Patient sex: M
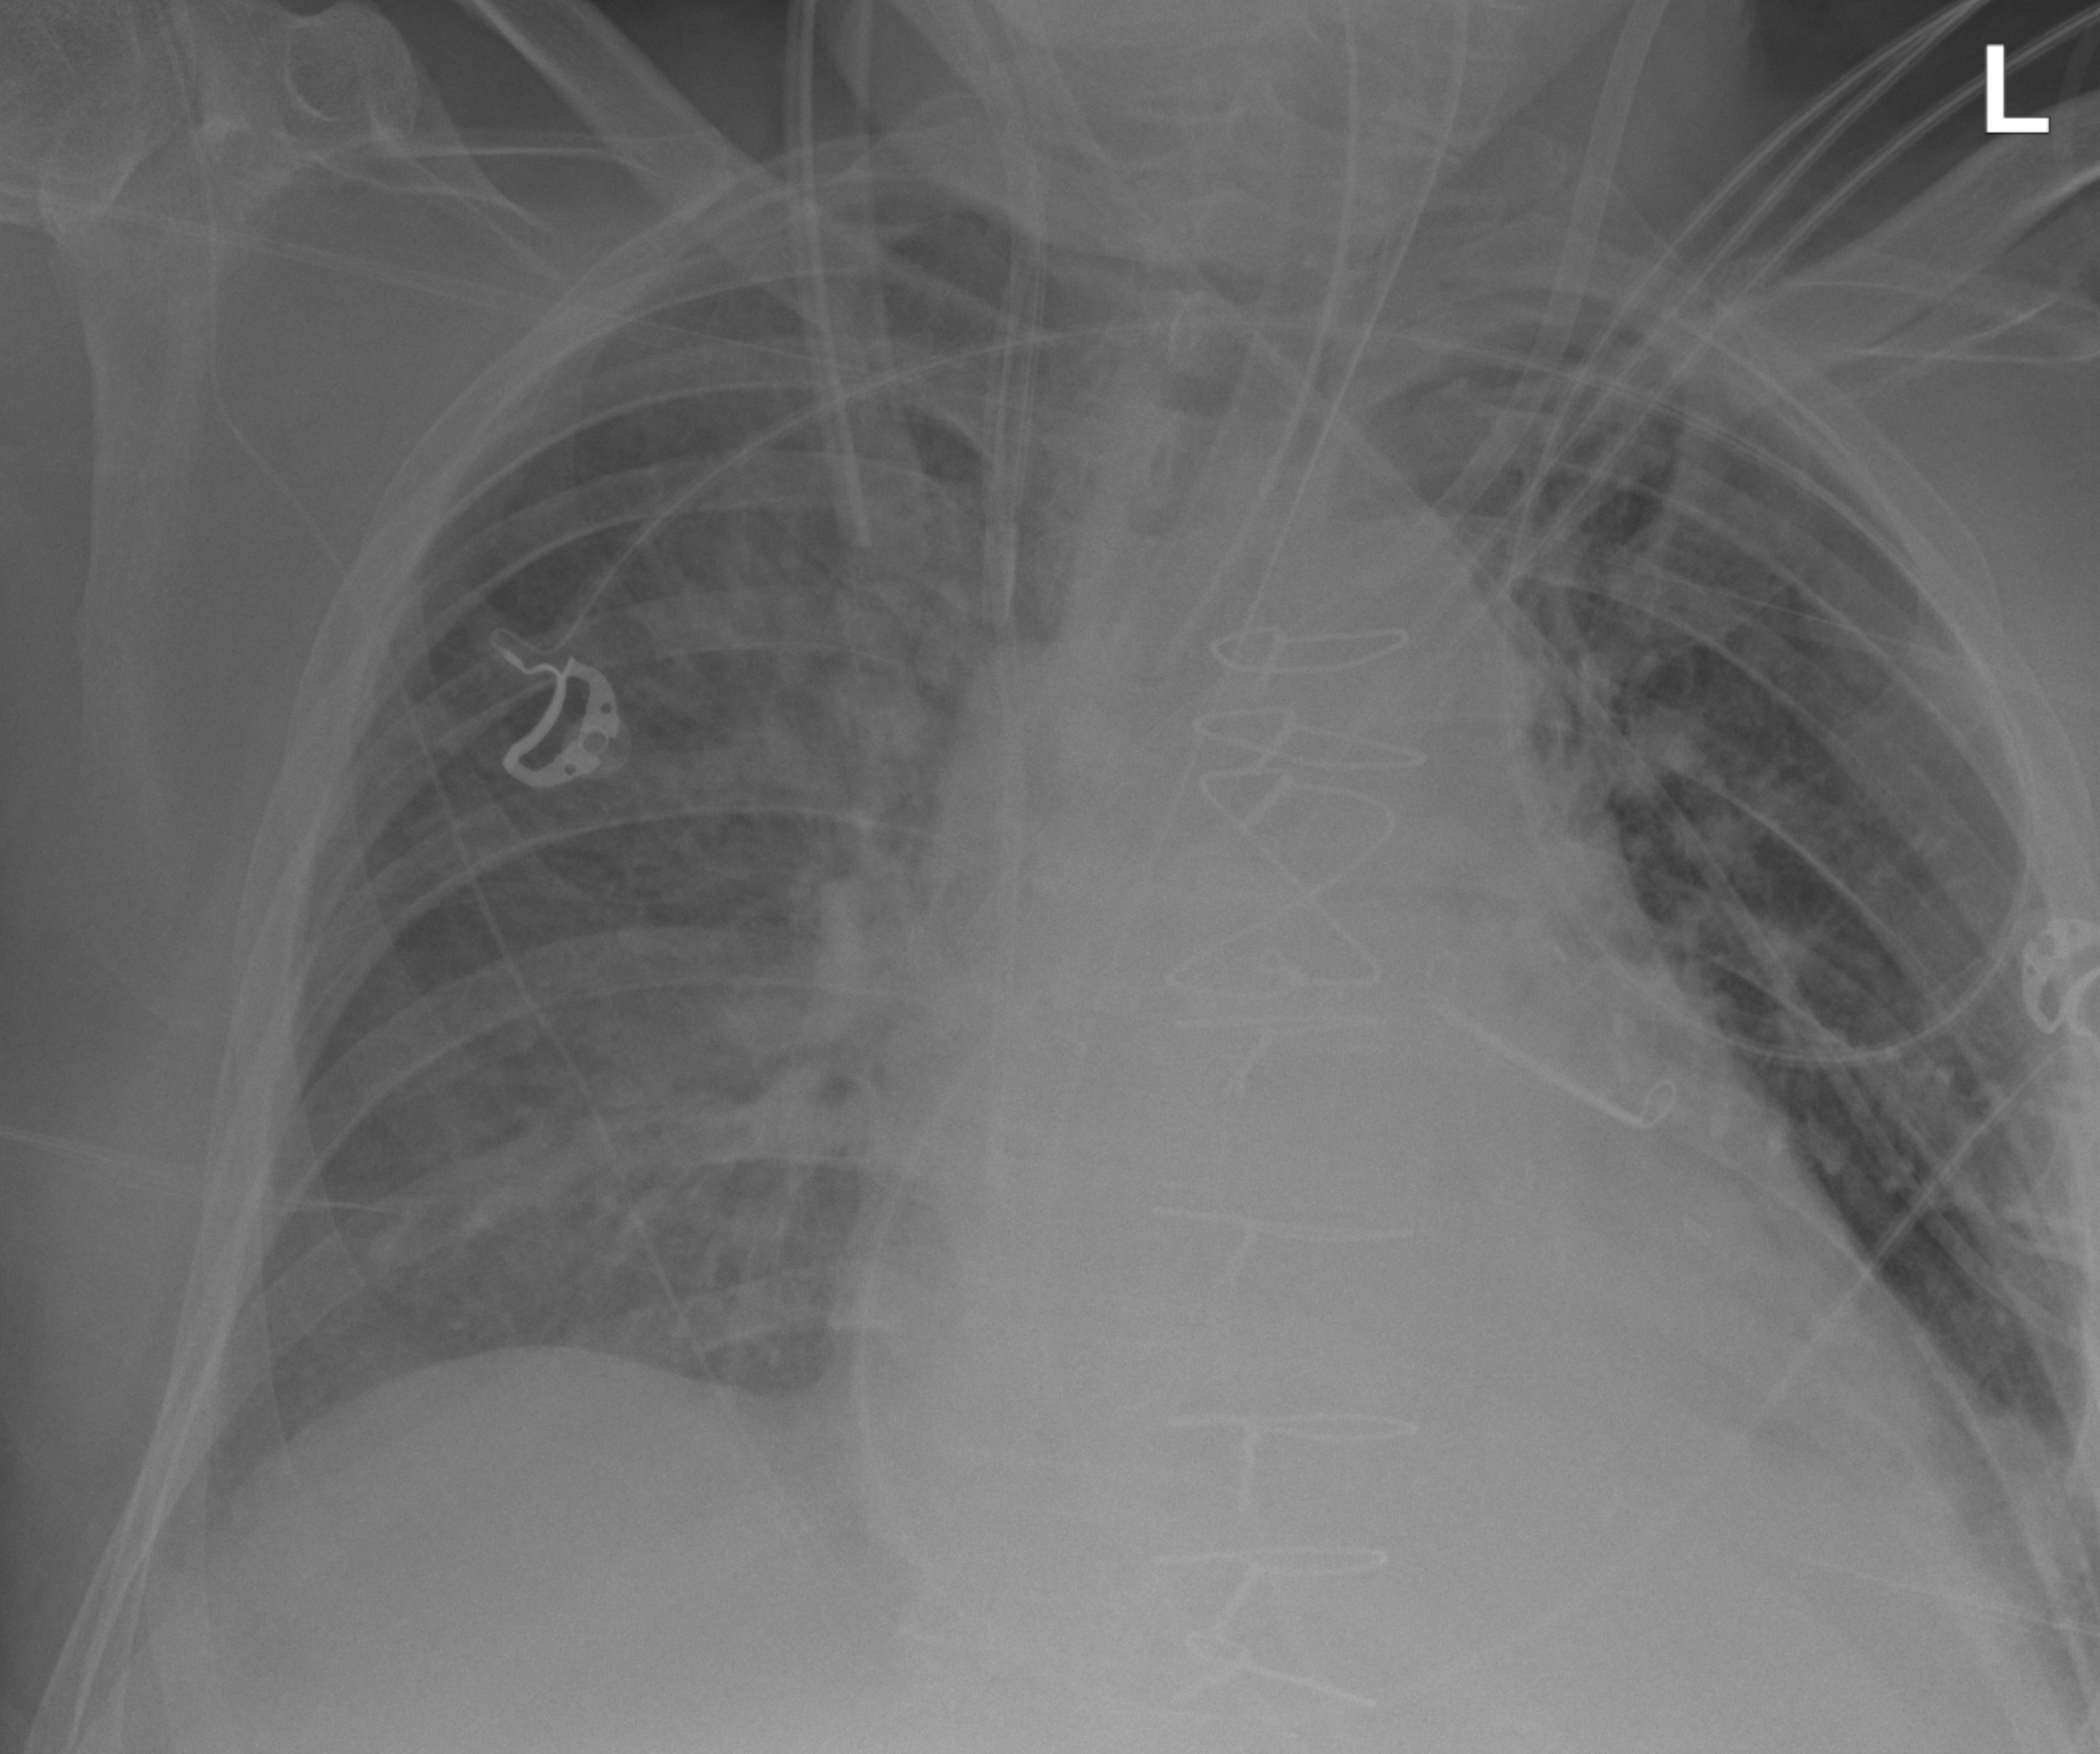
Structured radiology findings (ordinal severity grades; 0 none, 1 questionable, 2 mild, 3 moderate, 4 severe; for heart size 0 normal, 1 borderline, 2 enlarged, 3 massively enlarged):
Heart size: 2
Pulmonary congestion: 2
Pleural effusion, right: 2
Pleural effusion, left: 1
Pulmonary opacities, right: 2
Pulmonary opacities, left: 1
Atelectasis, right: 2
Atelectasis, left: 2